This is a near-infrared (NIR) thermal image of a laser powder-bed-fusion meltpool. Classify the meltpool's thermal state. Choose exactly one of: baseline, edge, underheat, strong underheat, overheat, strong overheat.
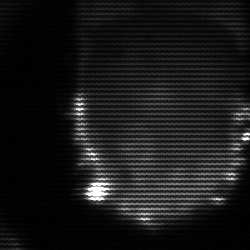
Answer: baseline